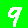
Digit: 9